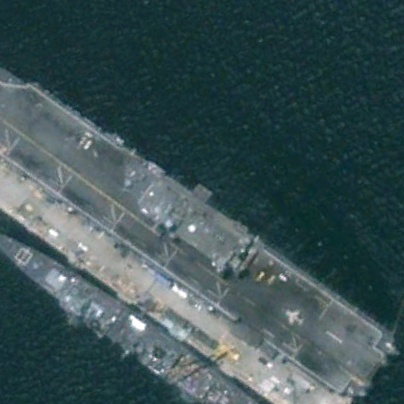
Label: assault